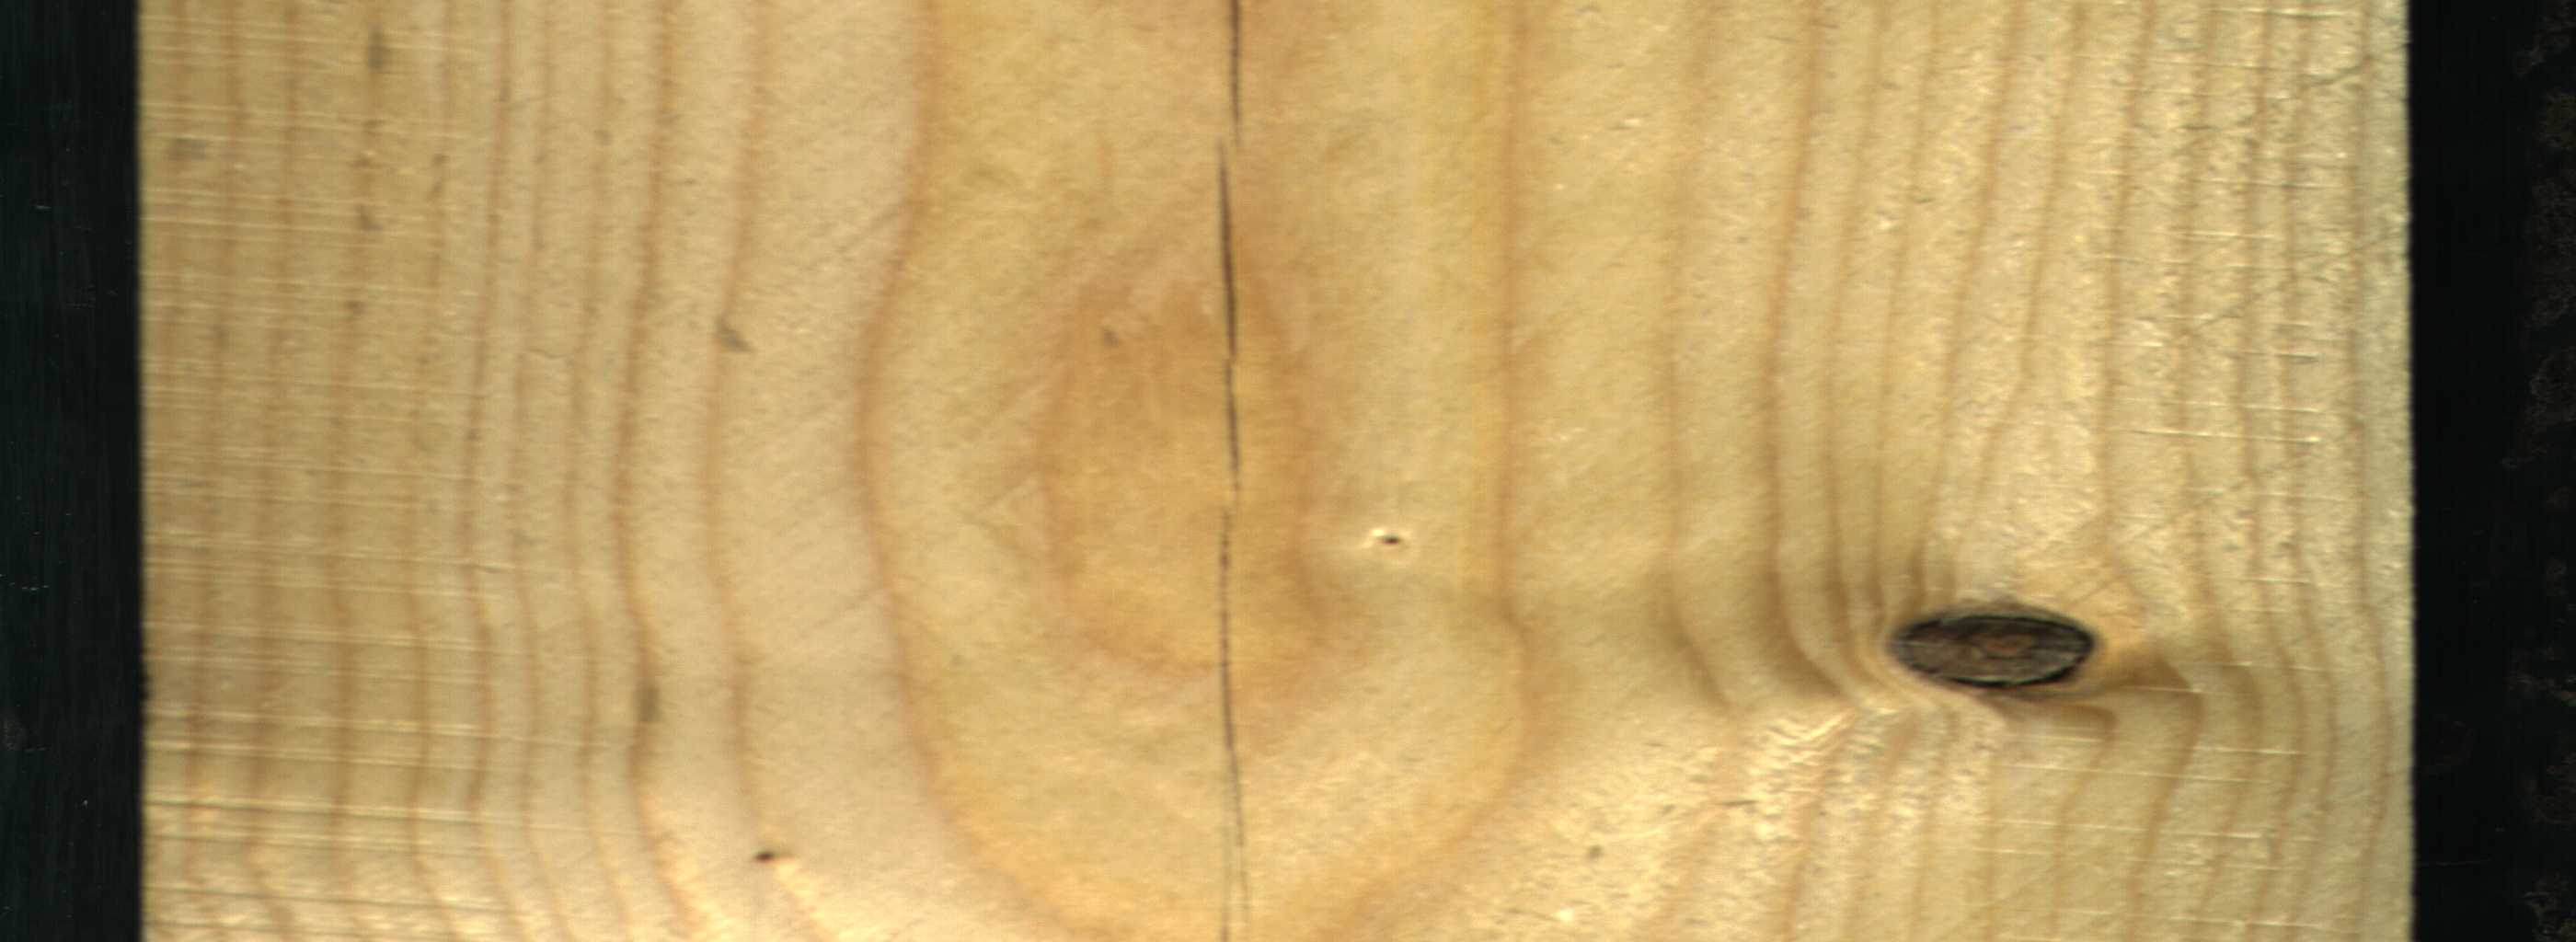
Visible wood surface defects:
Crack
Dead_Knot